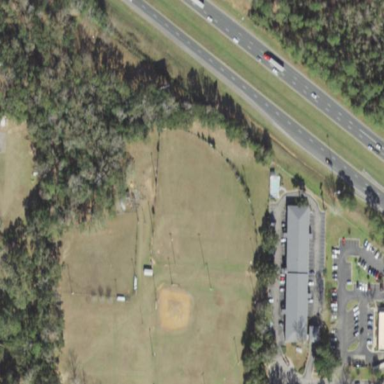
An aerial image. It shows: Baseball pitch for leisure and sports activities.